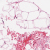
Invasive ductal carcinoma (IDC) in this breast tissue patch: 0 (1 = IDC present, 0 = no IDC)